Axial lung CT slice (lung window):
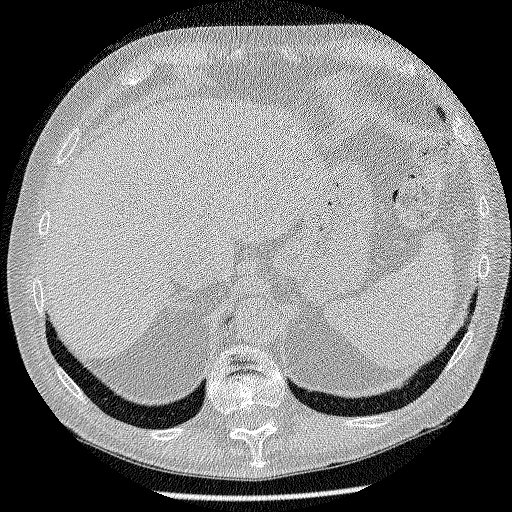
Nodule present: no